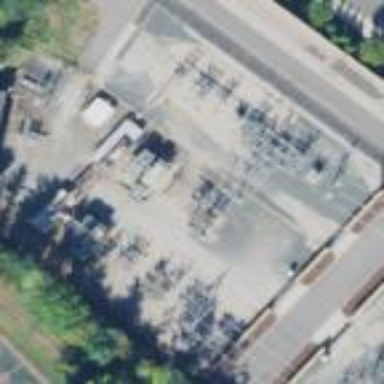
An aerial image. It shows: Power substation.